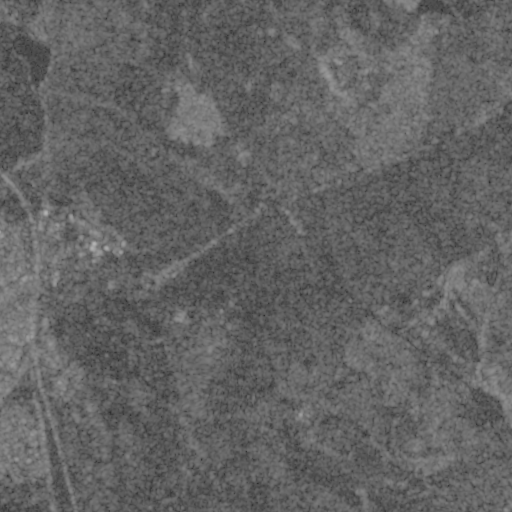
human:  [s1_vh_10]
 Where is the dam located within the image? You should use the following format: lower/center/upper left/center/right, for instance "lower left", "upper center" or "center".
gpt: The dam is located in the upper left of the image.
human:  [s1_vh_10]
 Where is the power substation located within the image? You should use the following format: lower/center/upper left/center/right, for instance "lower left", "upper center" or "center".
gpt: The power substation is located in the lower left of the image.
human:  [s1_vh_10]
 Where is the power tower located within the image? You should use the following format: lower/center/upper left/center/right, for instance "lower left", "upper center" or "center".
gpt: There is no power tower in the image.

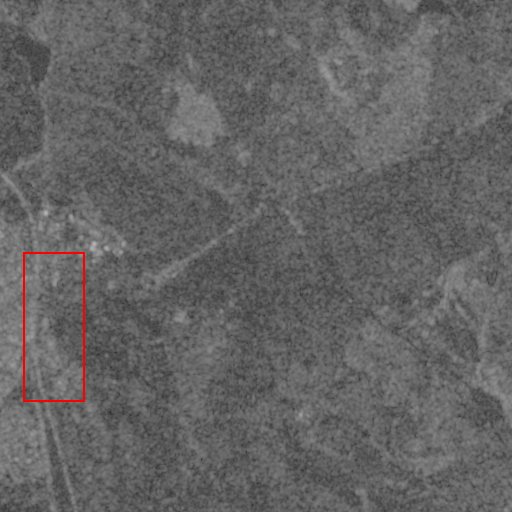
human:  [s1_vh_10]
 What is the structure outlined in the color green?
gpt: There is no green outline.
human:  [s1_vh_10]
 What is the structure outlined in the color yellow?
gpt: There is no structure outlined in yellow.